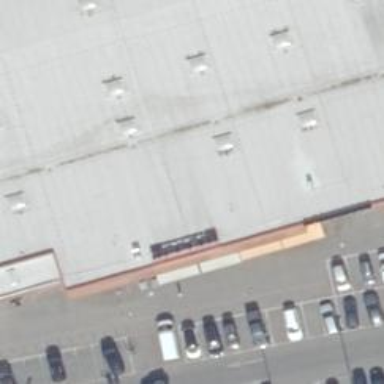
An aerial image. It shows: Restaurant.